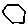
Label: hexagon